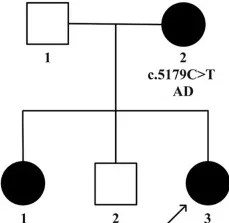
The family pedigree and sanger sequencing chromatograms. (B) Sanger sequencing confirms a heterozygous missense mutation, c.5179C>T (p. Arg1727Trp) in exon 42 of the FBN1 (NM_000138.5), in I.2, II.1, and II.3, indicated by the red square. AD, acromicric dysplasia; GD2, geleophysic dysplasia 2.
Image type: radiology (ct)